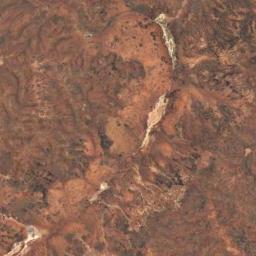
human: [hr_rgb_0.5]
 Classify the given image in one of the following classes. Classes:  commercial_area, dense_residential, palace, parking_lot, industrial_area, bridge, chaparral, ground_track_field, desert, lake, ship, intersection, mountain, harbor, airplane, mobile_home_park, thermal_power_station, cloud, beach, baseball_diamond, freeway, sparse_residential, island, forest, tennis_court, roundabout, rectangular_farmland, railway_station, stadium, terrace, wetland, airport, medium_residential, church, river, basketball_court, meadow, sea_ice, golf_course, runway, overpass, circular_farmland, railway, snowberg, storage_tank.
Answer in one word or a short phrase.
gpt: desert